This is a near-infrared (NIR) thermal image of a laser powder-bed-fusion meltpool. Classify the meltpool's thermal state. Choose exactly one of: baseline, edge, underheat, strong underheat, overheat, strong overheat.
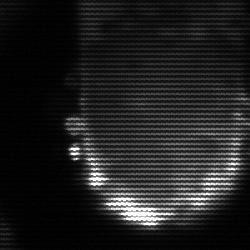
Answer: baseline